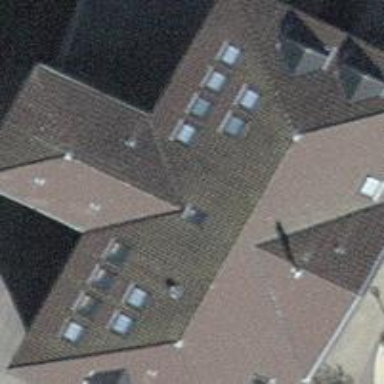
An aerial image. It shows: School building.